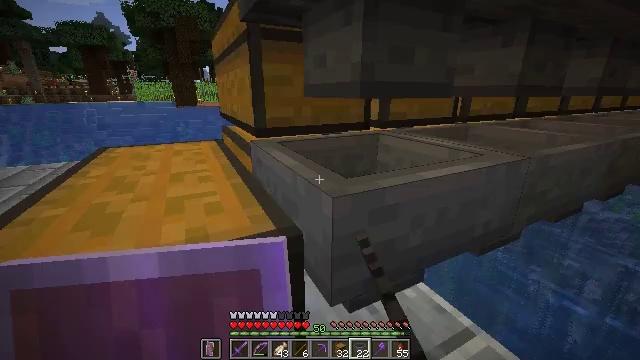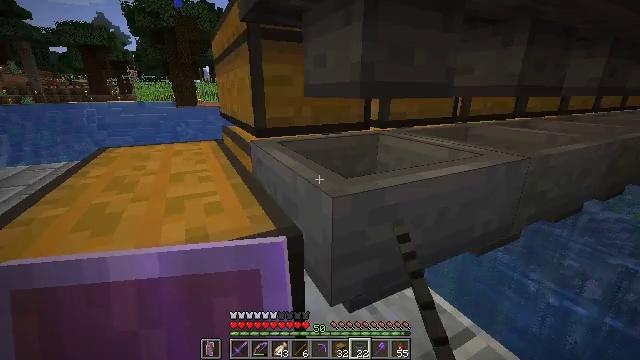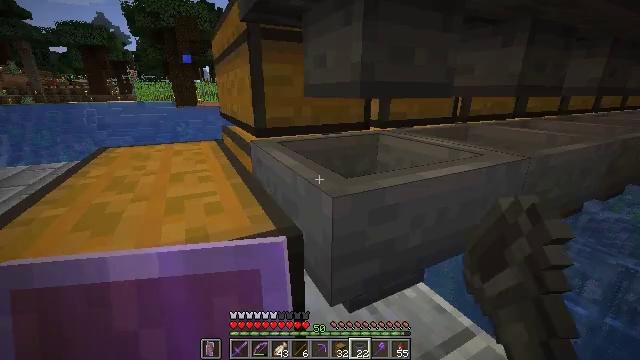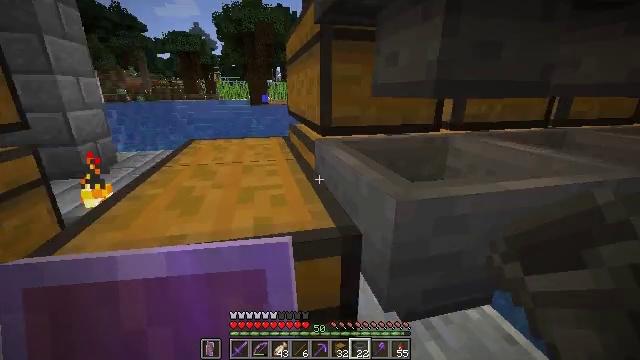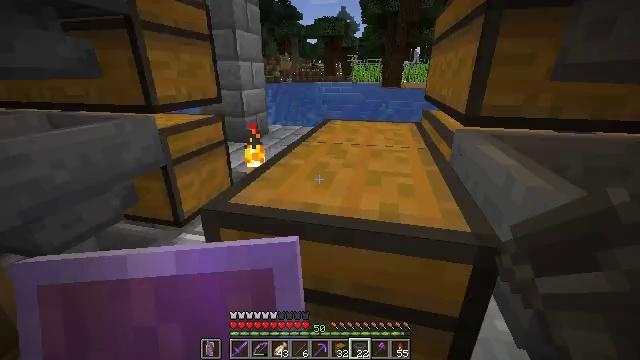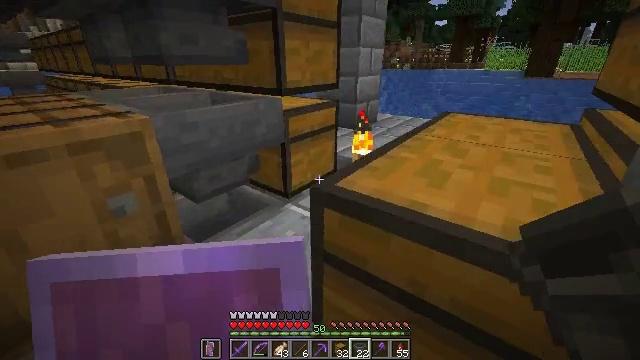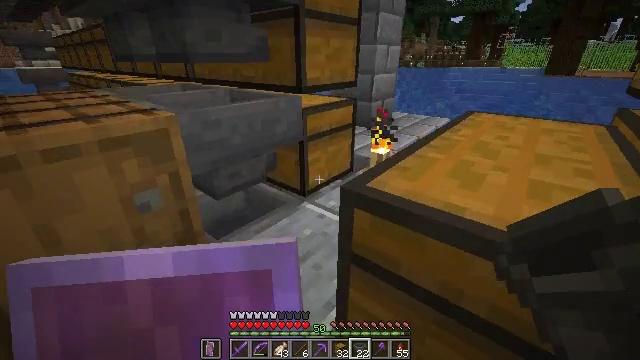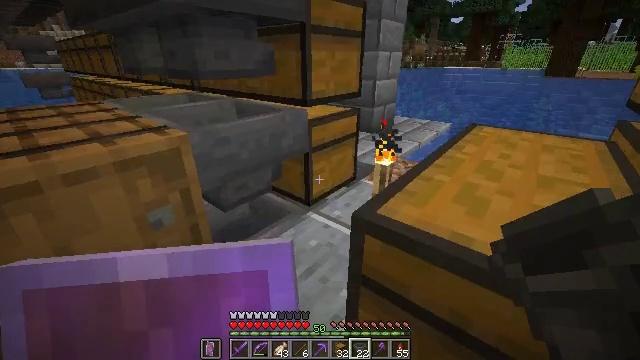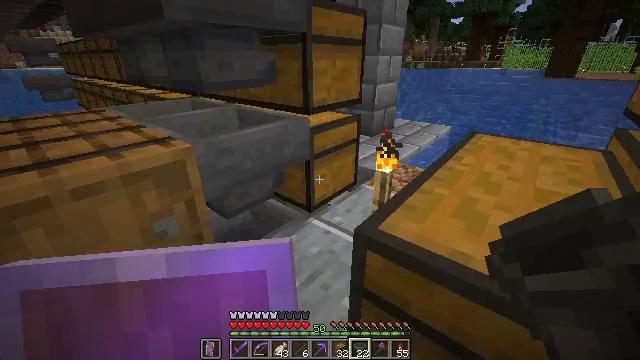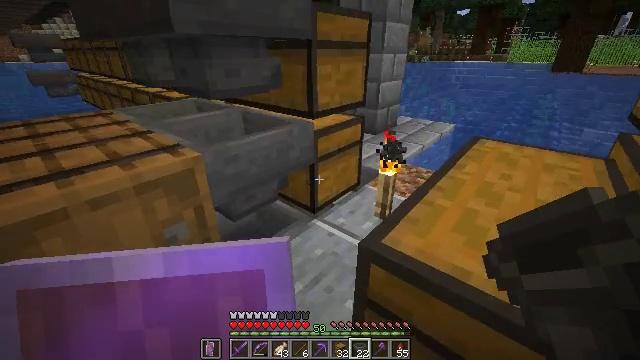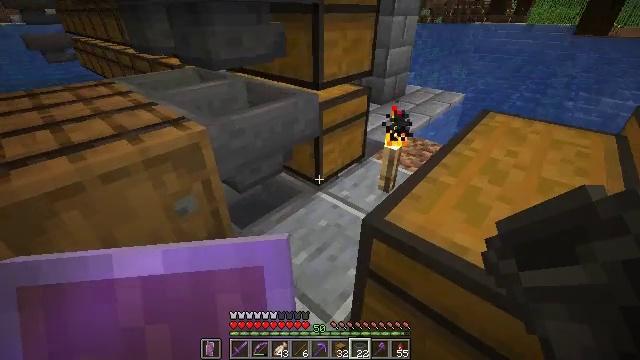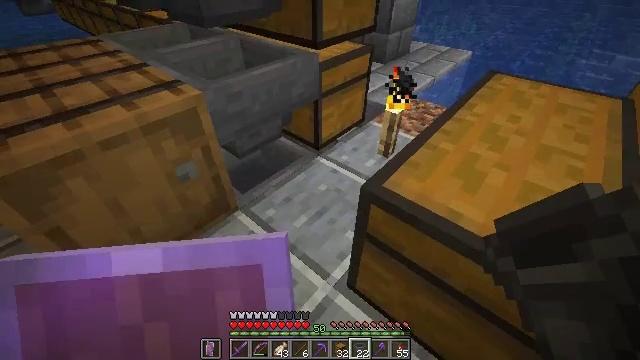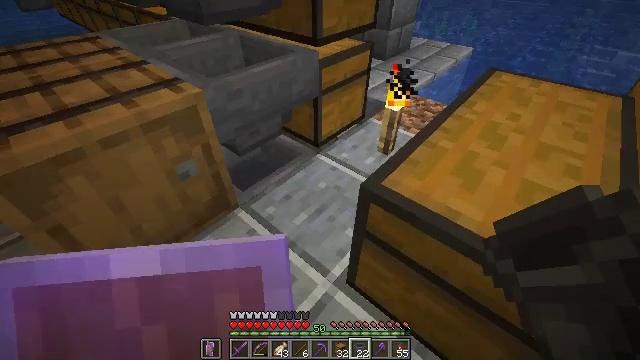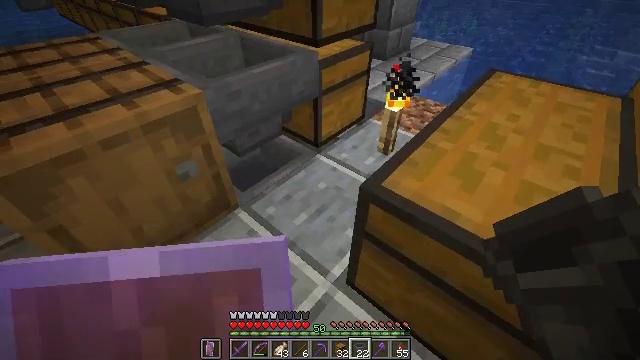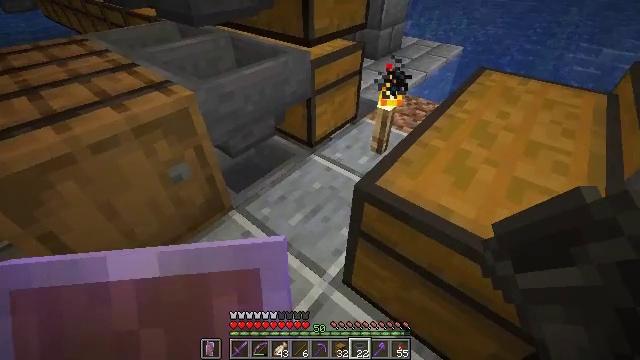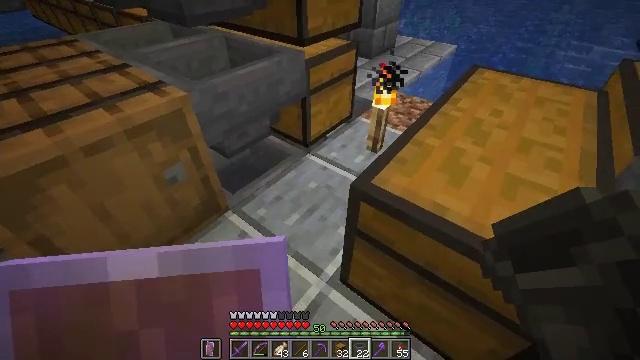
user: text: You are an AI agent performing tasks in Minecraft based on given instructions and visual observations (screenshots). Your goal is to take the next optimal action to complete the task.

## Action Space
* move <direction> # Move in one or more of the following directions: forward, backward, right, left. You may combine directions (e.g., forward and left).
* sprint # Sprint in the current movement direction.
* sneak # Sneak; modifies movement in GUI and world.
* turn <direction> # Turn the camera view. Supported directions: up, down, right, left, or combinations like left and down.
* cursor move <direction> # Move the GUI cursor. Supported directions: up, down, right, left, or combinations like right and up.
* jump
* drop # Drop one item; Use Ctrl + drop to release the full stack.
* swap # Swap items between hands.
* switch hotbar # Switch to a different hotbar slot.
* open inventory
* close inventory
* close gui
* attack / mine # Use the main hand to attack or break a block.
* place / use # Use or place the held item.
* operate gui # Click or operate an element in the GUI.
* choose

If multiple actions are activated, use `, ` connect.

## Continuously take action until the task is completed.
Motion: motion action
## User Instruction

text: Get the hopper into inventory.
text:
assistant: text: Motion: sneak
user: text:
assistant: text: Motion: sneak
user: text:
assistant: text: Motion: move left, sneak, turn left
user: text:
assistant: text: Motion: move left, sneak, turn left and down
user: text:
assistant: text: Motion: move left, sneak, turn left and down
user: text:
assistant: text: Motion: move left, turn left
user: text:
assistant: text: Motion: no_op
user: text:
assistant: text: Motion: no_op
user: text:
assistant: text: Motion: turn down
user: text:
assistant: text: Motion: turn left and down
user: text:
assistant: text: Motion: turn down
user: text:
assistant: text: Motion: no_op
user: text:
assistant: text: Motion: no_op
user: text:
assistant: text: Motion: turn right
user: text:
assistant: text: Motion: turn right
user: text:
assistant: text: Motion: move forward
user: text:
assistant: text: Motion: move forward
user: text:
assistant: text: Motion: move forward
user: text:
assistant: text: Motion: move forward
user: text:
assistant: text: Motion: move forward
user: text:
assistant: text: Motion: move forward
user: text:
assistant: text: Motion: move forward
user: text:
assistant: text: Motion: move forward, turn right
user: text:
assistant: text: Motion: move forward and move left, turn right and up
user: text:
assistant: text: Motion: move forward and move left, turn right and up
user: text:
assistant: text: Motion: move forward and move left, turn right
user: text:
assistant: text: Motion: move forward, turn right
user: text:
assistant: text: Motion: move forward, turn right
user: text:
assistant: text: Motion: move forward
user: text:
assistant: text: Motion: move forward, turn right